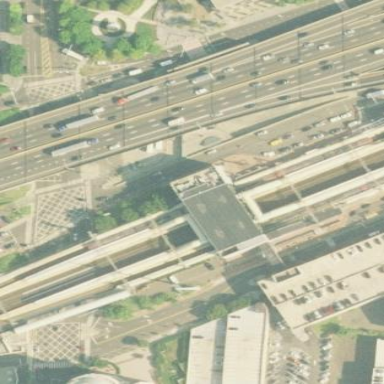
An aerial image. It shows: Platform for public transport with shelter. The platform is for railway use.